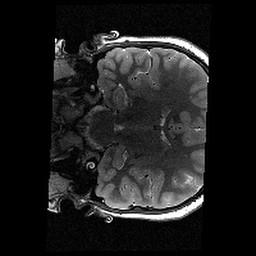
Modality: T2w
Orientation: coronal
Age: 12
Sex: male
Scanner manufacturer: siemens
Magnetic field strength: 3 T
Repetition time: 9.23 s
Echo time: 0.067 s